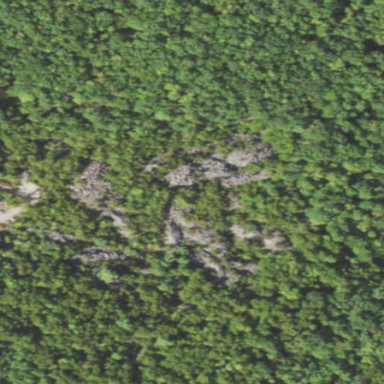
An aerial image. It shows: Landscape of bare rock.